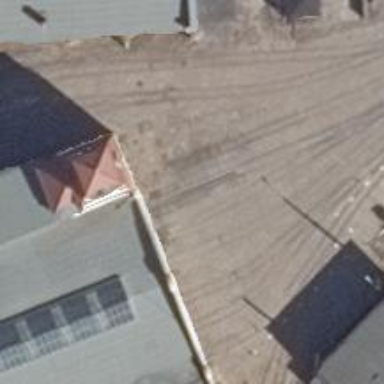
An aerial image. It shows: Disused railway yard.